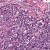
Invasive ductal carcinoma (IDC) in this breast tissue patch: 1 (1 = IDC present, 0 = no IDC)